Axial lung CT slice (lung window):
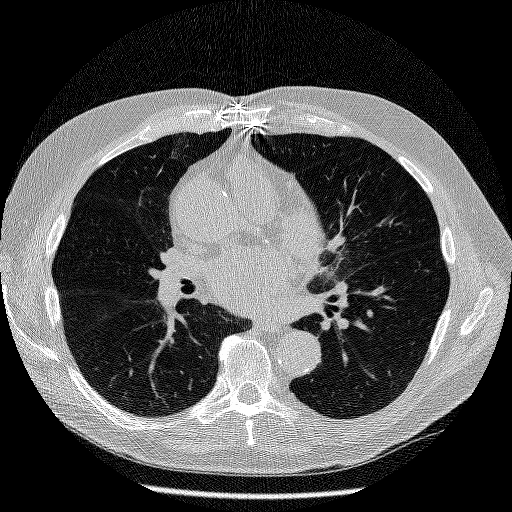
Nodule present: no